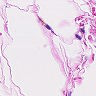
Metastatic tissue present: no